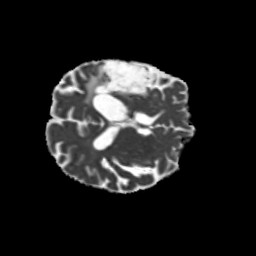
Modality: MD
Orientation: axial
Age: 55
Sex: male
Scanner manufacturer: siemens
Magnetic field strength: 3 T
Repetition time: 5.25 s
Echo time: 0.08 s